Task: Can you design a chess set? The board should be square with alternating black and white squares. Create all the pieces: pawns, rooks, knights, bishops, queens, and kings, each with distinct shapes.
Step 2848:
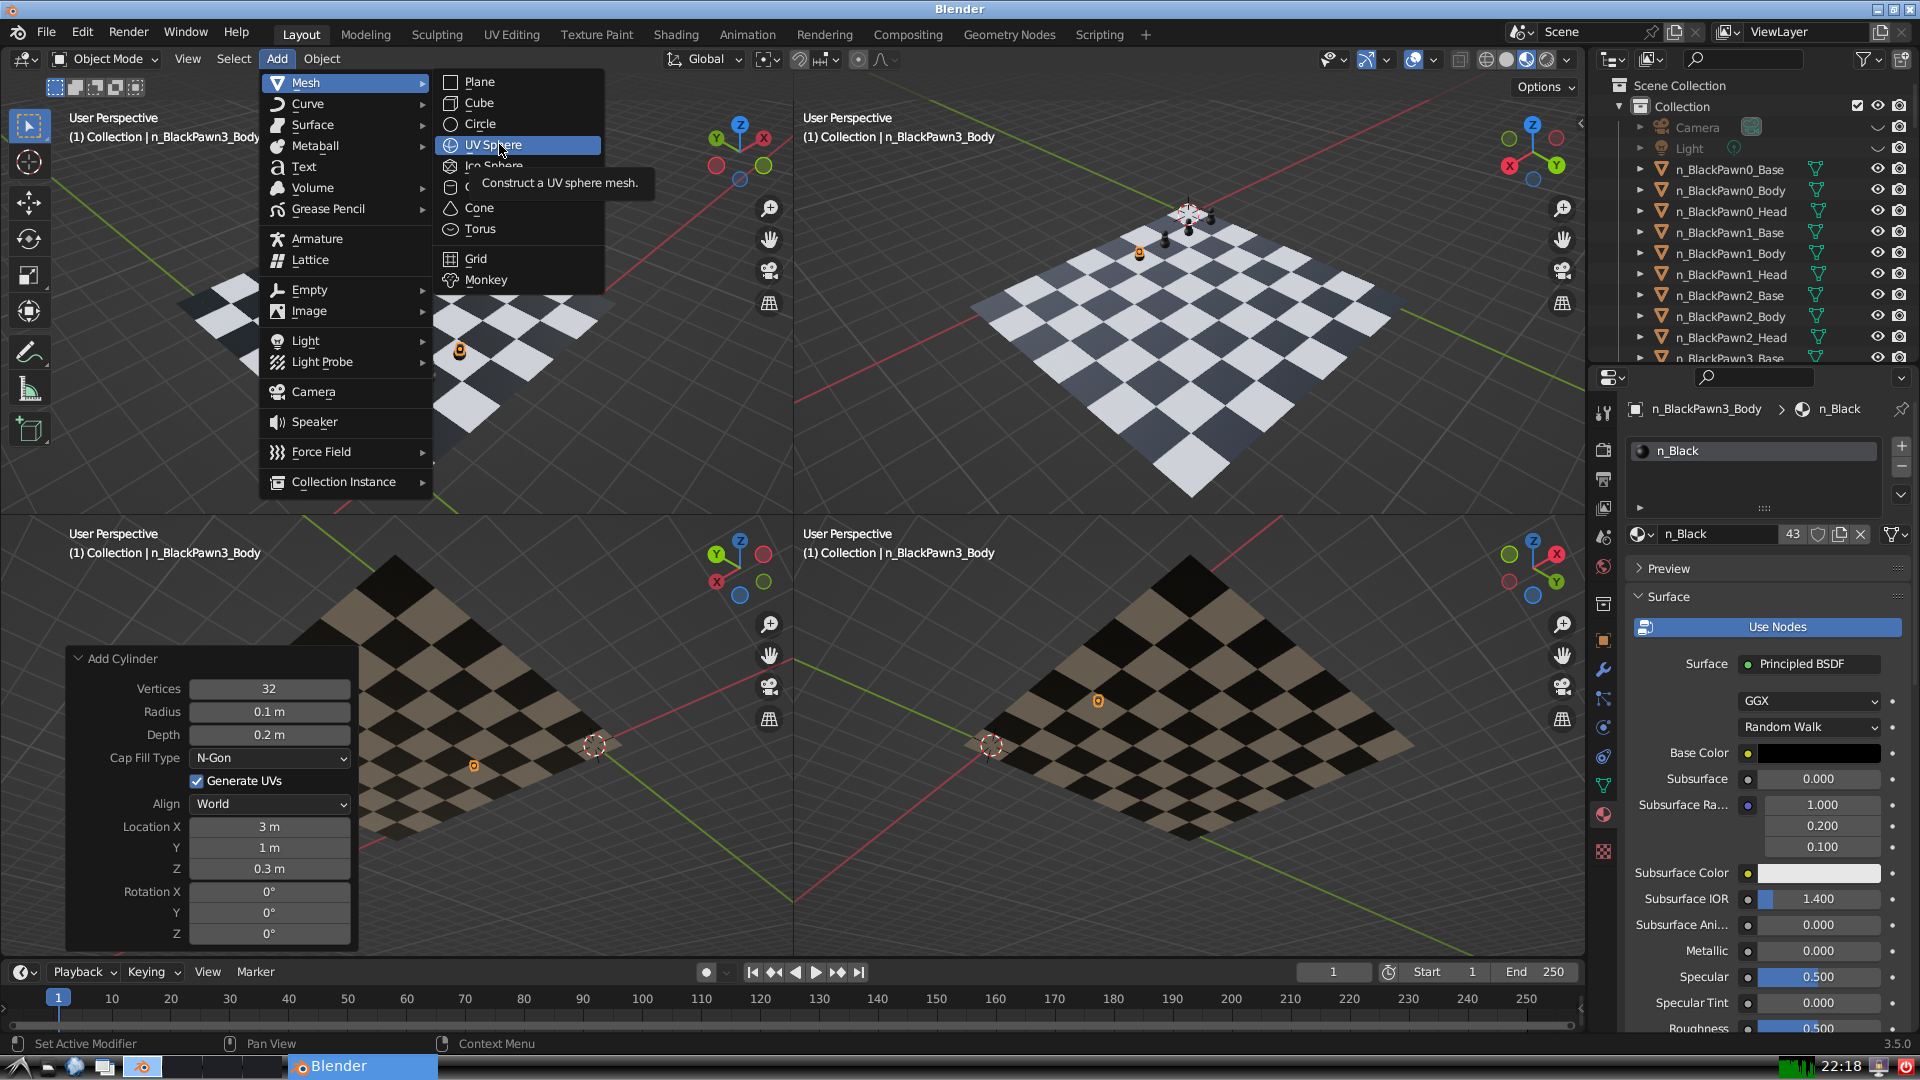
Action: click: no